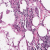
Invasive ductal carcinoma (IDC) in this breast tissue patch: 0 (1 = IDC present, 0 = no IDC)